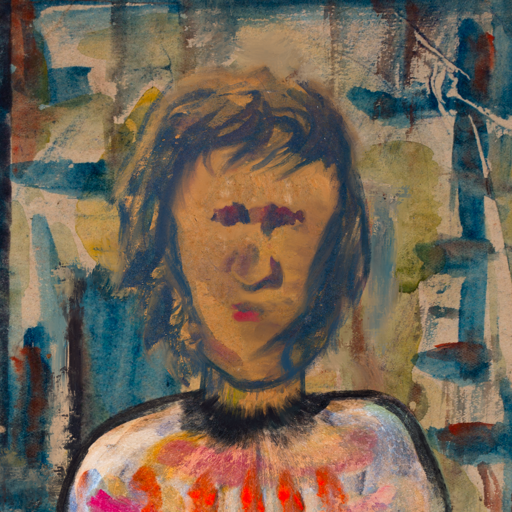
Background: Orphan, Head And Neck Front: In_The_Sun, Face Front: In_The_Sun, Bust: Childish, Hair Front: InTheSun, Head Accessory: Blank, Second Necklace: Blank, Necklace: Blank, Baby: Blank